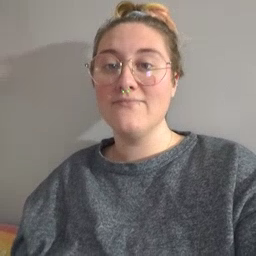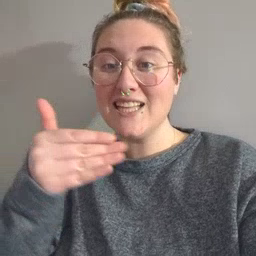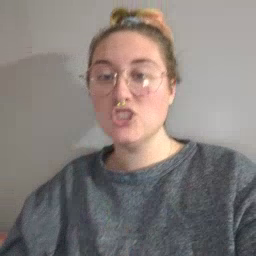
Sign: fish